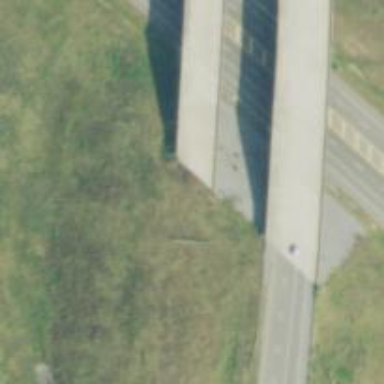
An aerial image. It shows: Bridge.